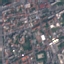
Land use / land cover: Residential